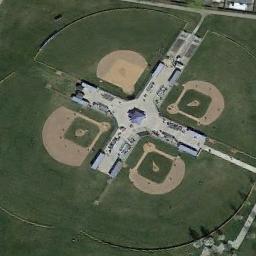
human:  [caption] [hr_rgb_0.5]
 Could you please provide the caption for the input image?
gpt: There are four baseball diamonds in the grass .

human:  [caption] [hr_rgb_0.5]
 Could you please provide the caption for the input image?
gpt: The baseball field is surrounded by neat rows of small houses .

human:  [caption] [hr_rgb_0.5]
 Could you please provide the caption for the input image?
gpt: Four baseball diamonds are distributed around the two roads .

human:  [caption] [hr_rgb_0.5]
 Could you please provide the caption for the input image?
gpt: Four baseball diamonds adjacent to each other make up a circle and a building beside .

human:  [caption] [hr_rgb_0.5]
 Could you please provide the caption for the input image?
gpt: Four baseball diamonds form a flower shape .